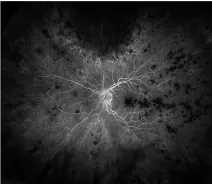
Fluorescein angiography shows delayed perfusion and hypoperfusion of temporal retina (B) with mild hyperfluorescence of the disc in the late phases of the angiogram.
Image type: ophthalmic_imaging (ophthalmic_angiography)